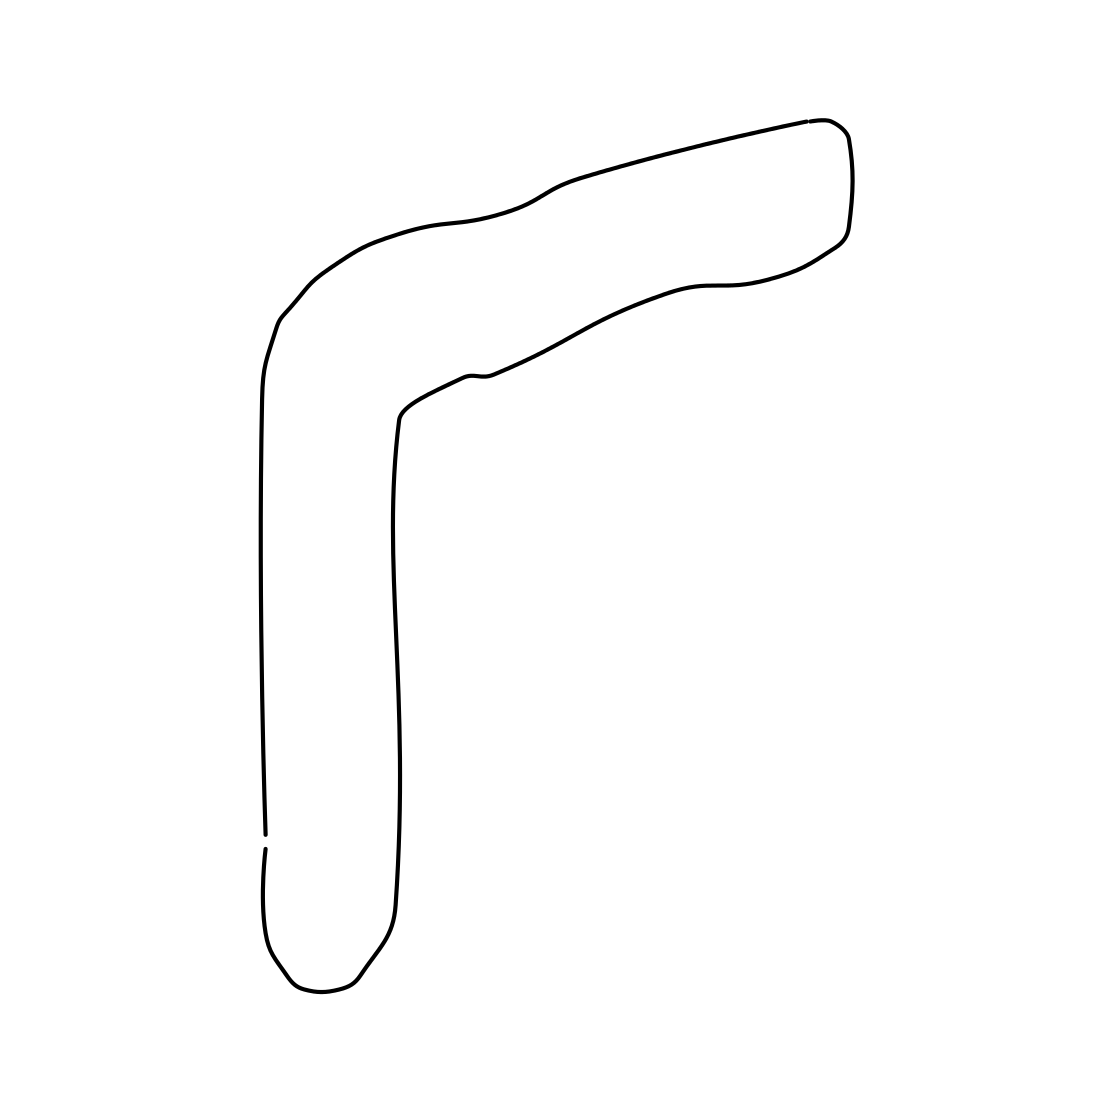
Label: boomerang